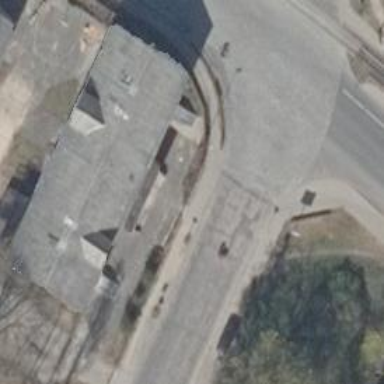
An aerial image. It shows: Community centre building.